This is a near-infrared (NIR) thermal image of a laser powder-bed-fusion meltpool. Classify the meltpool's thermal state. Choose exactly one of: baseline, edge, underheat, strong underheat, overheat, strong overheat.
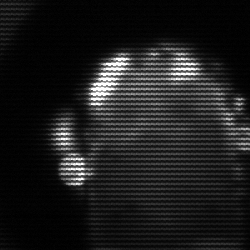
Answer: baseline